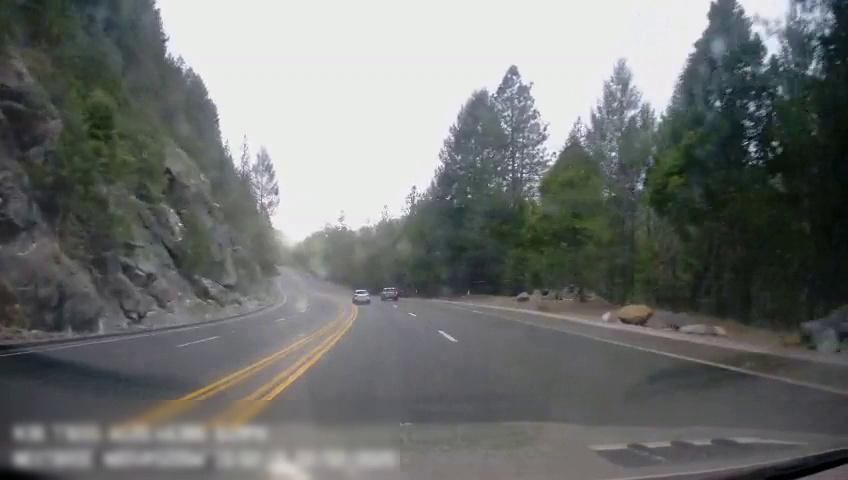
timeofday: Day
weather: Cloudy
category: Drivable Space
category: Vehicles | Car
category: Vehicles | Car
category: Lanes | Alternate Lane
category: Lanes | Alternate Lane
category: Lanes | Alternate Lane
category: Lanes | Current Lane
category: Lanes | Current Lane
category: Lanes | Alternate Lane